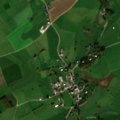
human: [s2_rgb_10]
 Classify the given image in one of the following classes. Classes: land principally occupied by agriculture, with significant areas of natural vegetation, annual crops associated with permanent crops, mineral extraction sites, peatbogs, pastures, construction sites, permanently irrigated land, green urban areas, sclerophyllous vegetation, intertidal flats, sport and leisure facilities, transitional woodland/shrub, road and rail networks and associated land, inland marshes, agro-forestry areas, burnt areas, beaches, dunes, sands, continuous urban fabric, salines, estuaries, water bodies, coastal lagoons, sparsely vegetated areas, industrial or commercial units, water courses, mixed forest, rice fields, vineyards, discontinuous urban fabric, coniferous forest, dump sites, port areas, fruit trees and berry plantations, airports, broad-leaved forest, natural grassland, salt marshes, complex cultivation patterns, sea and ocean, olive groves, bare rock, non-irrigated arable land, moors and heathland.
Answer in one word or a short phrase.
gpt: discontinuous urban fabric, pastures, complex cultivation patterns